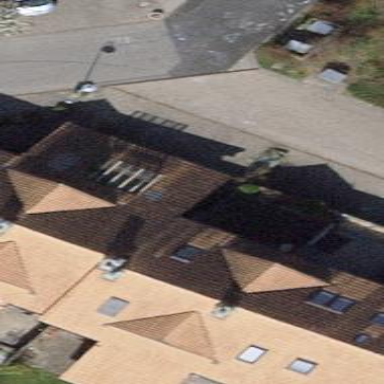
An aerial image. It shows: Terrace building.